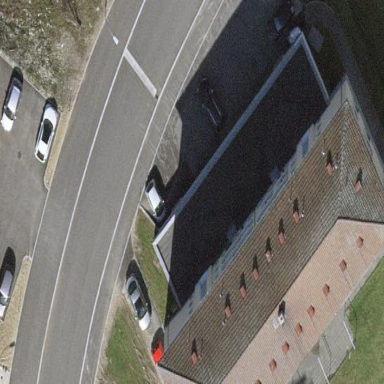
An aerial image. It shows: Building part with flat roof.